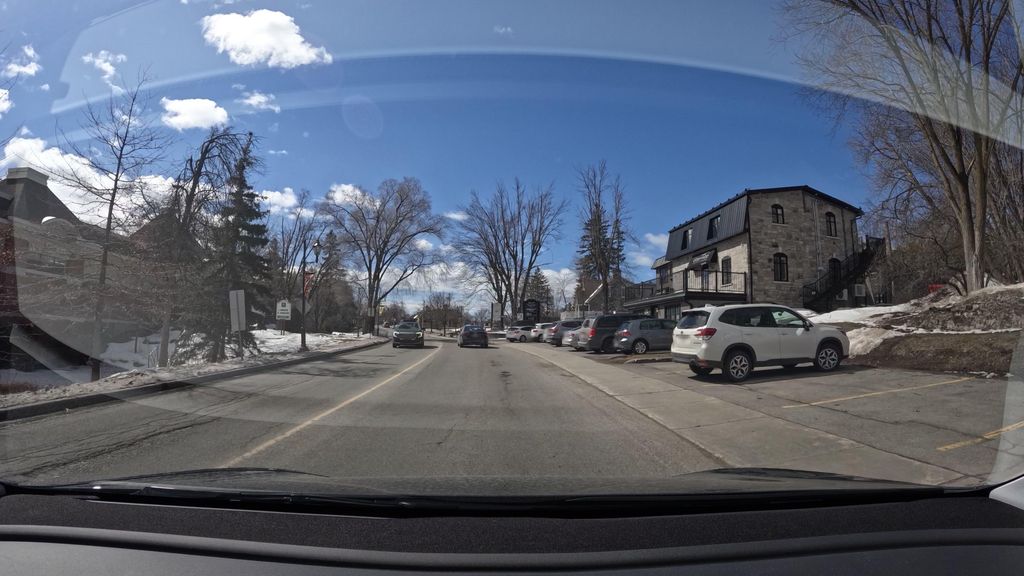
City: montreal